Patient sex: F
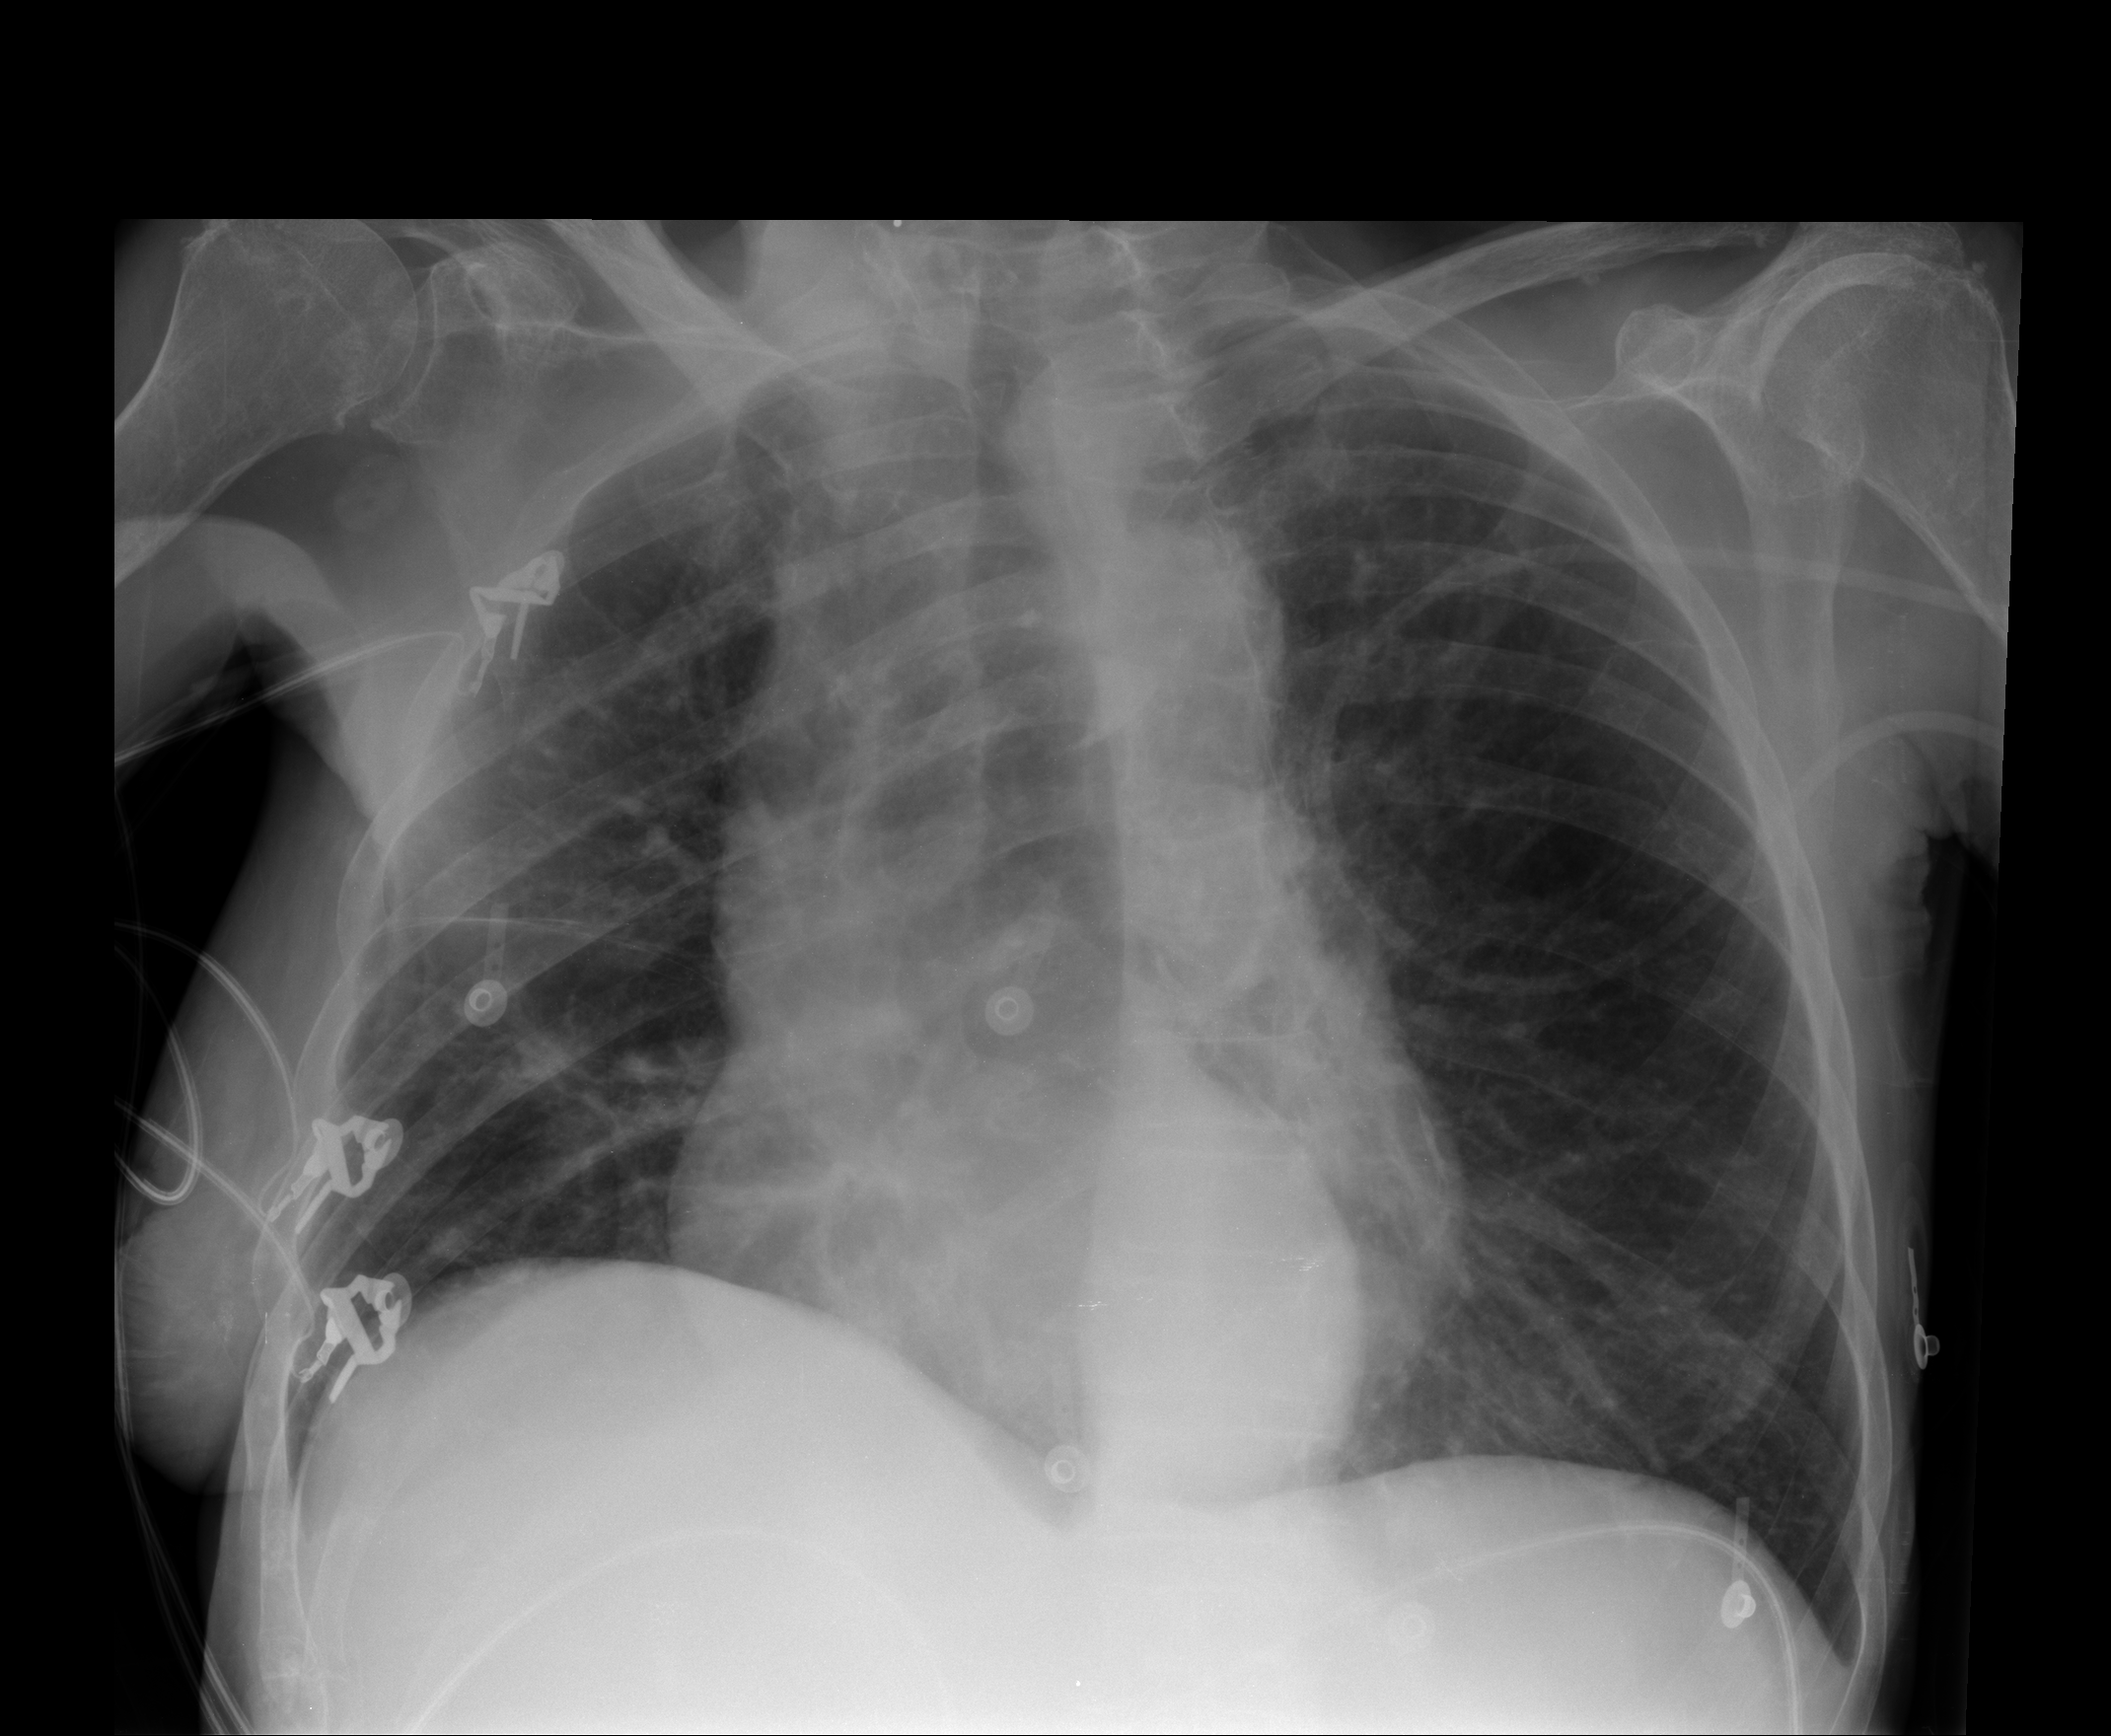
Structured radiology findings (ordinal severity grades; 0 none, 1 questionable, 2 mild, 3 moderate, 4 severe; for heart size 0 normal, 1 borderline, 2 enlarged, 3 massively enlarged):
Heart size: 0
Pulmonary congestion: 0
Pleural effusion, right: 0
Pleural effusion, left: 0
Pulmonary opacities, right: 0
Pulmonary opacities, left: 0
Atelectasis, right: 2
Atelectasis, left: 0